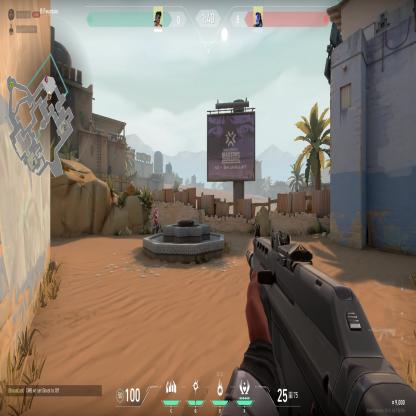
Label: enemy